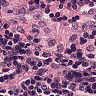
Metastatic tissue present: no